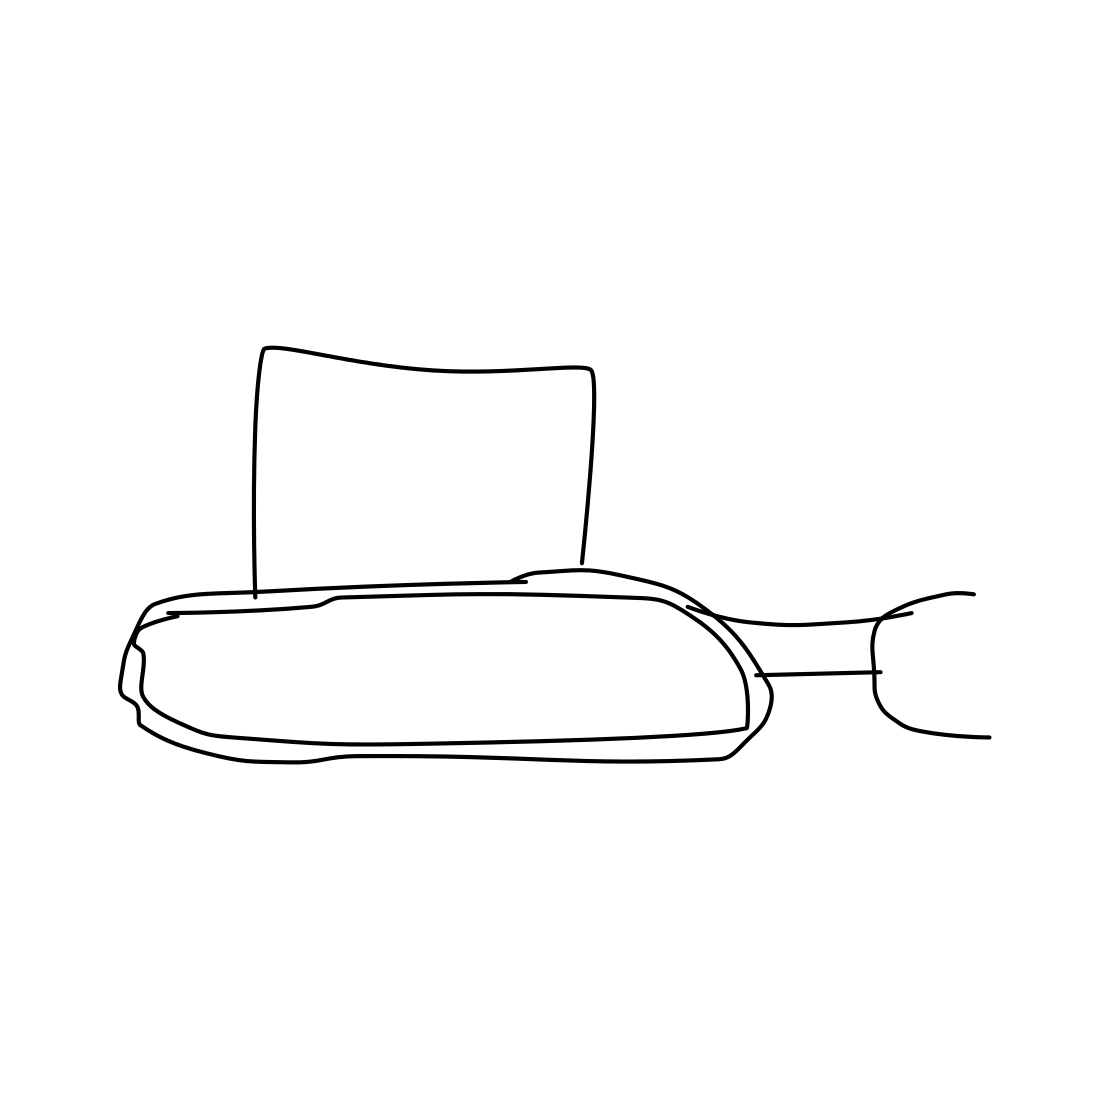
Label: bulldozer